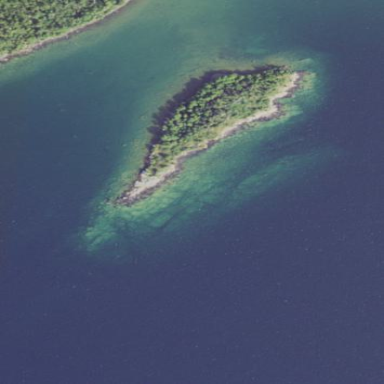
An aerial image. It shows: Islet.